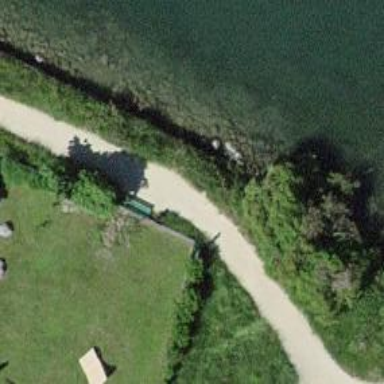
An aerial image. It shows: Bench.